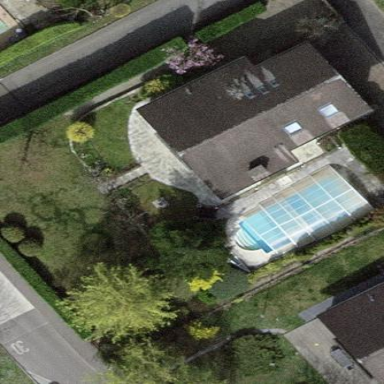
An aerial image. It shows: Garden surrounded by fence.